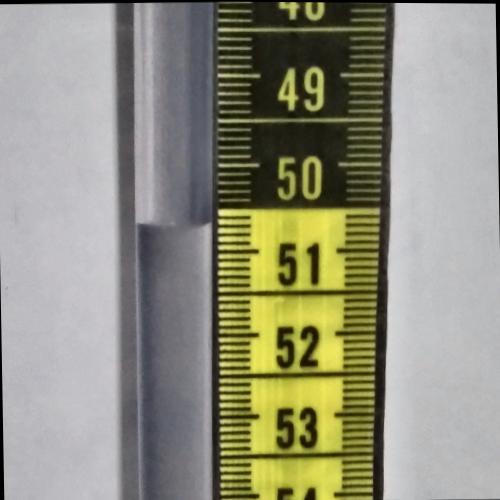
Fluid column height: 50.7 cm